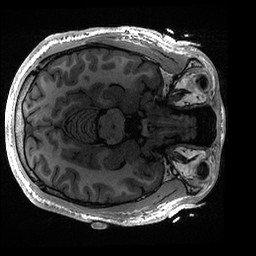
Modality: T1w
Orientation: axial
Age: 20
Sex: male
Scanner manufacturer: ge
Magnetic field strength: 3 T
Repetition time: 0.006952 s
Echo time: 0.00292 s